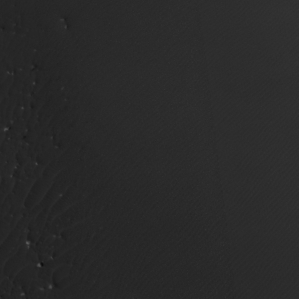
Label: non_frost